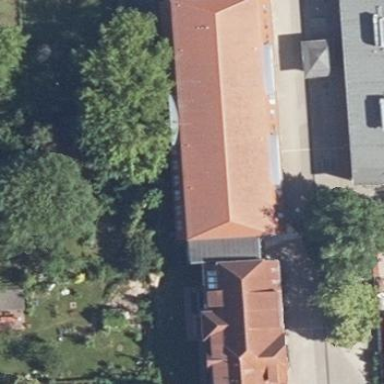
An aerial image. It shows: School building.